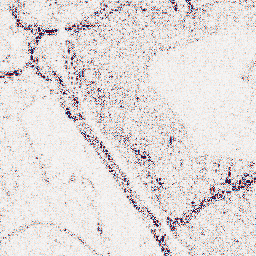
Category: wavelet
Decomposition family: wavelet_reverse_biorthogonal
Decomposition parameters: wavelet: rbio3.5
level: 1
Upsampling method: bicubic
Upsampling parameters: scale: 8
Upsampling scale: 8